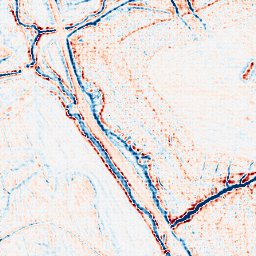
Category: edge_preserving
Decomposition family: bilateral
Decomposition parameters: d: 9
sigma_color: 100
sigma_space: 25
Upsampling method: sinc_hamming
Upsampling parameters: scale: 8
kernel_size: 8
Upsampling scale: 8